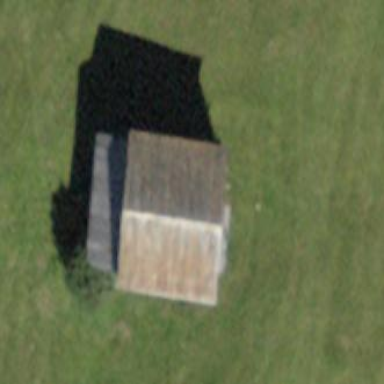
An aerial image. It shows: Building with tile roof.